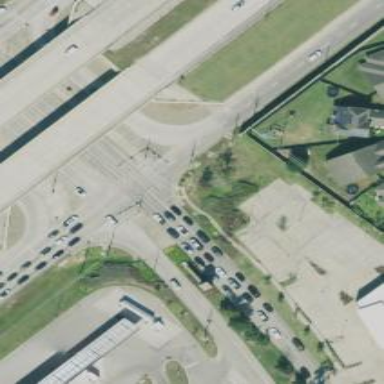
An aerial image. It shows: Secondary road with frontage access.